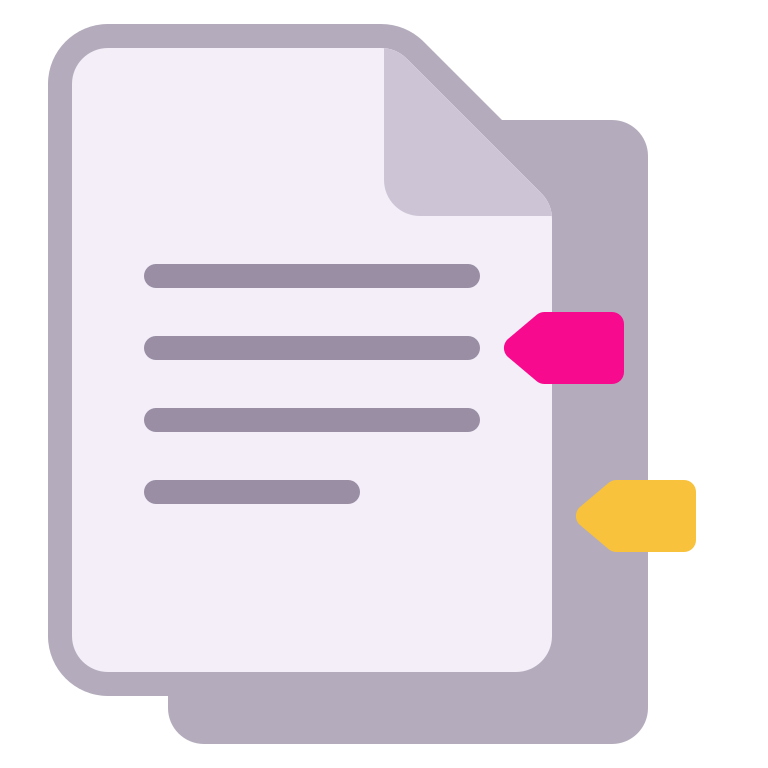
bookmark tabs flat